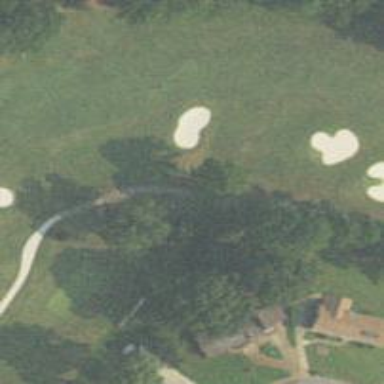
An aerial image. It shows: View of golf hole.